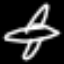
Label: airplane